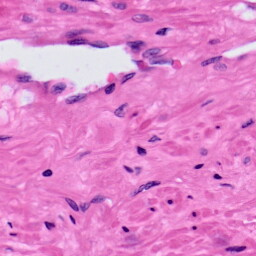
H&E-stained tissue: Prostate